Большая часть массы атома сосредоточена в очень малой области в его центре, называемой ядром. Ядра состоят из двух типов частиц — протонов и нейтронов, имеющих практически одинаковую массу. Количество нуклонов в ядре называется его массовым числом $A$, а количество протонов — атомным номером $Z$. Ядро можно приближённо считать сферой радиусом\[R=kA^\frac13,\]где $k=1.2\cdot10^{-15}\ м$. Оказывается, что масса ядра $M$ всегда меньше суммы масс составляющих его нуклонов. Эта разность называется $\itдефектом$ $\itмассы$ и равна\[\Delta m=Zm_p+(A-Z)m_n-M,\]где $m_p$ и $m_n$ — массы протона и нейтрона соответственно. Дефект массы можно интерпретировать как $\Delta m=\cfrac{\Delta E}{c^2}$, где $\Delta E$ — энергия связи ядра. В этой задаче мы исследуем, от чего может зависеть удельная энергия связи $\cfrac{\Delta E}A$ и какие свойства ядер эта величина определяет. Рассмотрим сначала те слагаемые в $\Delta E$, которые зависят только от массового числа $A$:\[\Delta E=k_1A+k_2A^n,\tag1\]где $k_1\ (>0)$ и $k_2\ (<0)$ — некоторые константы. Первое слагаемое отвечает за взаимодействие между нуклонами внутри ядра, а второе ведёт себя подобно поверхностному натяжению и потому пропорционально площади поверхности ядра.
Найдите $n$. Пусть численные значения $k_1=15.67\ МэВ$, $k_2=-17.23\ МэВ$.
Для массовых чисел $A=20,60,90,145,235$ найдите удельную энергию $\cfrac{\Delta E}A$ на один нуклон из уравнения $(1)$ и постройте график этой величины в зависимости от $A$. Учтём теперь, что между протонами действует сила кулоновского отталкивания. Тогда в формулу для энергии связи можно добавить поправочный член:\[\Delta E=k_1A+k_2A^n+k_3Z^2A^m,\]где $k_3\ (<0)$ — некоторая константа.
Найдите $m$. Оказывается, что на энергию связи влияет также соотношение количества протонов и нейтронов в ядре. Из того, что среди ядер с $A < 20$ устойчивыми являются ядра, в которых количества нейтронов и протонов примерно равны, можно заключить, что в уравнение для энергии связи нужно добавить ещё один поправочный член:\[\Delta E=k_1A+k_2A^n+k_3Z^2A^m+k_4\frac{(A-2Z)^2}A,\tag2\]где $k_4\ (<0)$ — некоторая константа. Реальная природа появления этого слагаемого может быть объяснена только с точки зрения квантовой механики. Ядра с одинаковым массовым числом, но разным протон-нейтронным составом, называются изобарами. $\Delta E$ является квадратичной функцией $Z$, и ядро с $Z$, при котором $\Delta E$ имеет максимальное значение, является наиболее устойчивым среди своих изобар. Пусть численные значения $k_3=-0.714\ МэВ$ и $k_4=-23.29\ МэВ$. Тогда, к примеру, при массовом числе $A=101$ будем иметь $\Delta E=-1143+93.16Z-1.076Z^2\ (МэВ)$.
Найдите $Z$, соответствующее наиболее стабильному нуклиду с $A=101$. Оказывается, что ядро с $A=101$ и $Z$, на единицу меньшим найденного в предыдущем пункте, является нестабильным и путём $\beta$-распада превращается в устойчивое.
Какая энергия $E_1$ выделяется при этом распаде? В таблице ниже приведены значения $A$ и $Z$ для нескольких наиболее устойчивых элементов.
Для каждого из них найдите удельную энергию $\cfrac{\Delta E}A$ на один нуклон по уравнению $(2)$ и постройте график этой величины в зависимости от $A$. Расщепление ядра — это явление, при котором большое ядро делится на более мелкие. Пусть ядро с $Z=91$ и $A=235$ распадается на два ядра с $A=90$ и $A=145$, которые затем превращаются в стабильные посредством каскадного $\beta$-распада.
Найдите энергию $E_2$, которая выделяется в результате такого распада.
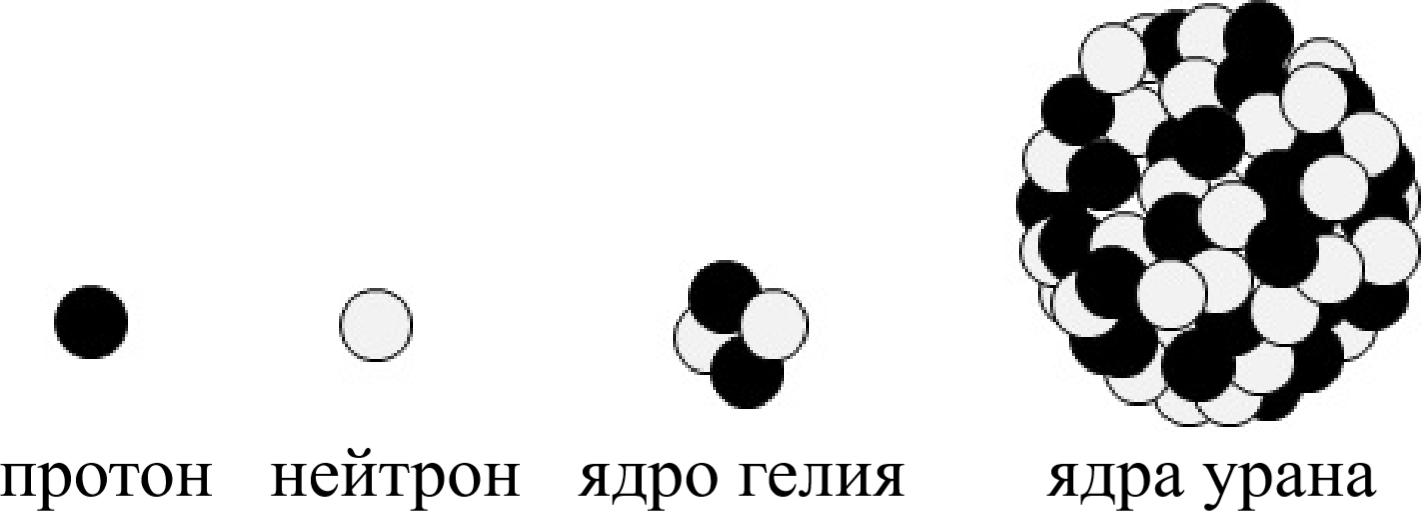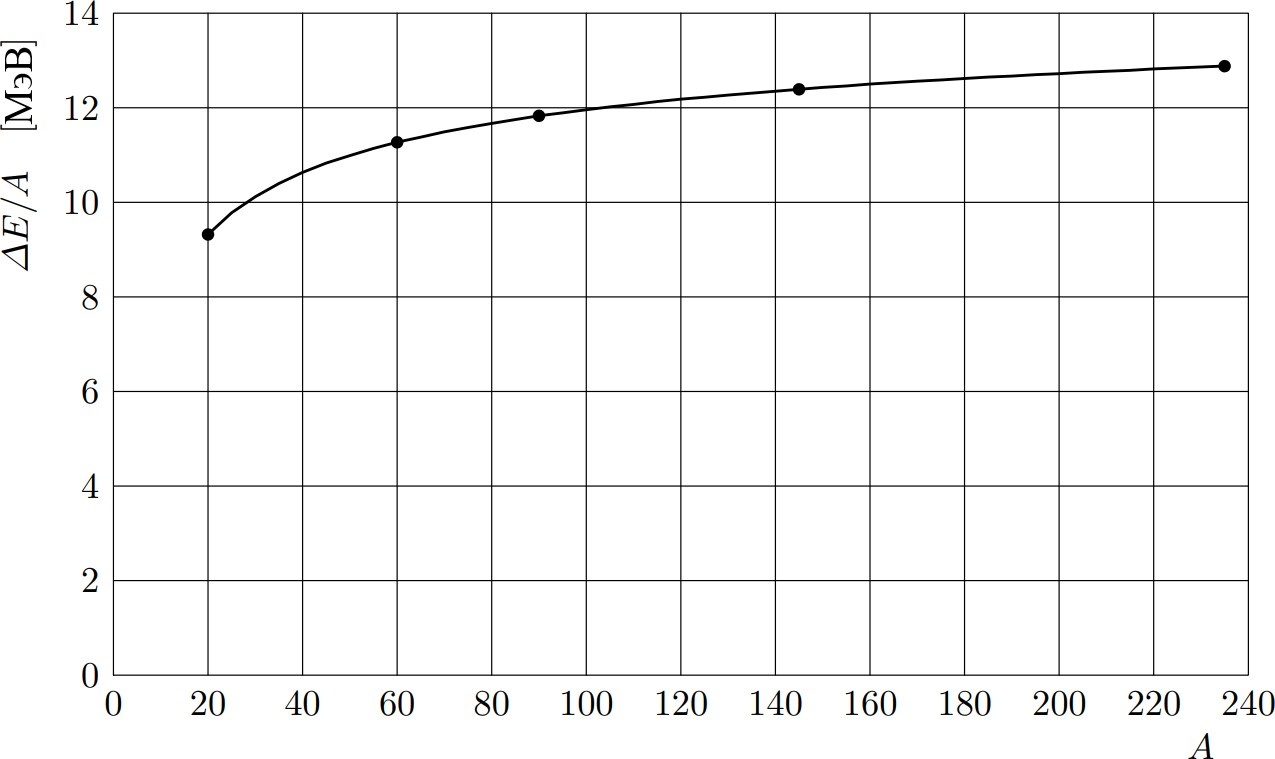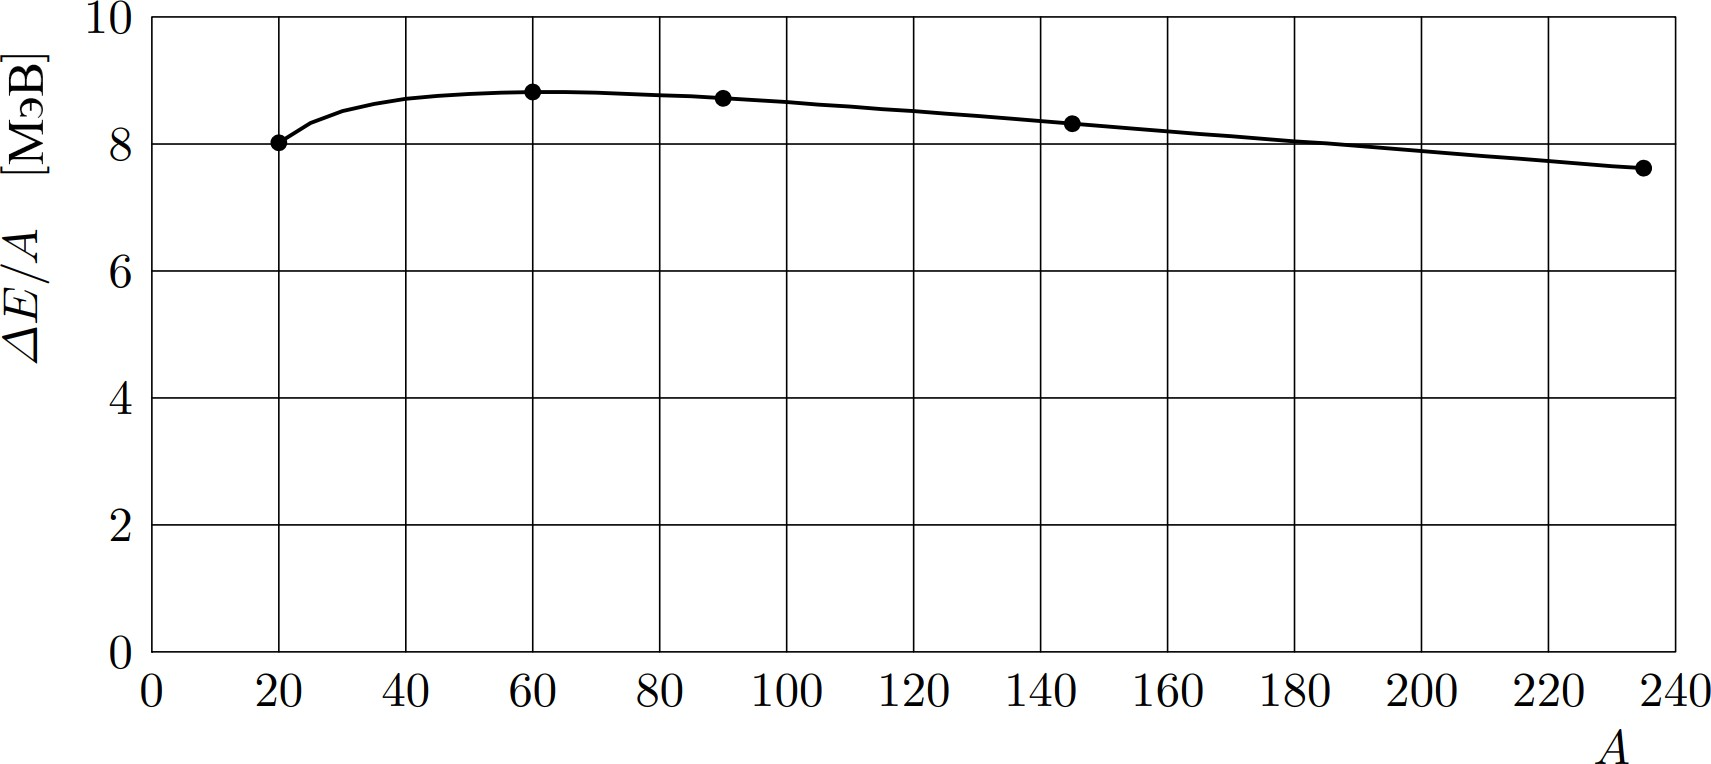
Найдите $n$.
Ответ: \[n=\frac23\]

Для массовых чисел $A=20,60,90,145,235$ найдите удельную энергию $\cfrac{\Delta E}A$ на один нуклон из уравнения $(1)$ и постройте график этой величины в зависимости от $A$.
Ответ: $A$;$20$;$60$;$90$;$145$;$235$ $\cfrac{\Delta E}A,\ МэВ$;$9.322$;$11.269$;$11.825$;$12.390$;$12.878$

Найдите $m$.
Ответ: \[m=-\frac13\]

Найдите $Z$, соответствующее наиболее стабильному нуклиду с $A=101$.
Ответ: \[Z=43\]

Какая энергия $E_1$ выделяется при этом распаде?
Ответ: \[E_1=1.7\ МэВ\]

Для каждого из них найдите удельную энергию $\cfrac{\Delta E}A$ на один нуклон по уравнению $(2)$ и постройте график этой величины в зависимости от $A$.
Ответ: $Элемент$;$A$;$Z$;$\cfrac{\Delta E}A,\ МэВ$ $\rm F$;$20$;$9$;$8.02$ $\rm Co$;$60$;$27$;$8.82$ $\rm Y$;$90$;$39$;$8.72$ $\rm Nd$;$145$;$60$;$8.32$ $\rm Pa$;$235$;$91$;$7.62$

Найдите энергию $E_2$, которая выделяется в результате такого распада.
Ответ: \[E_2=202\ МэВ\]
Темы:
T, Ядерная физика, Радиоактивный распад, Формула Вайцзеккера